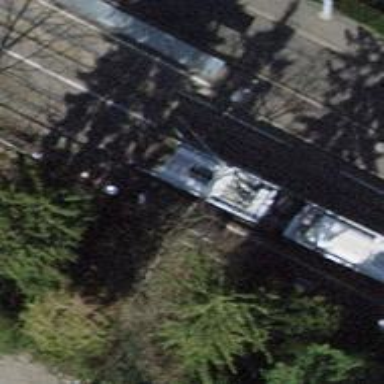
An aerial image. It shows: Tertiary road with asphalt surface and trolley wire overhead. The left sidewalk is also asphalt.